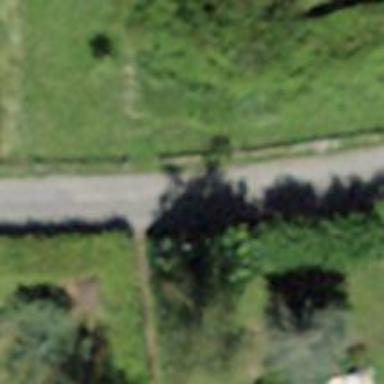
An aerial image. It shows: Unpaved path.